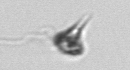
Label: Euglena